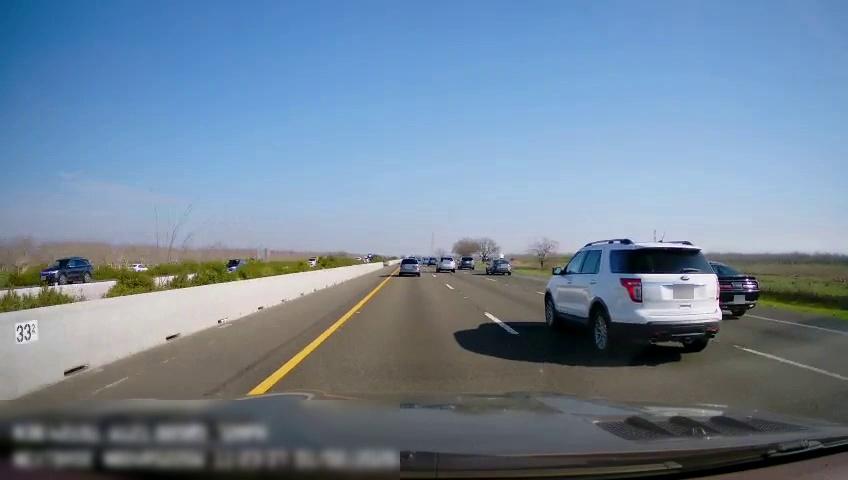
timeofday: Day
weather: Sunny
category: Drivable Space
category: Vehicles | Car
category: Vehicles | SUV
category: Vehicles | Car
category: Vehicles | Car
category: Vehicles | SUV
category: Vehicles | SUV
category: Vehicles | SUV
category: Vehicles | SUV
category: Vehicles | SUV
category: Lanes | Current Lane
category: Lanes | Current Lane
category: Lanes | Alternate Lane
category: Lanes | Alternate Lane